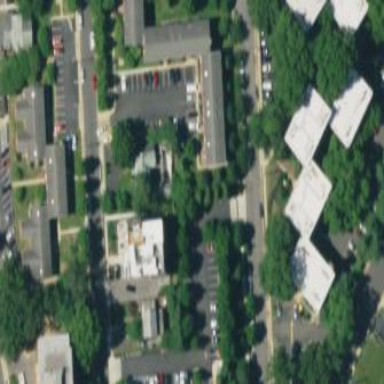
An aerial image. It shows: View of apartment building.